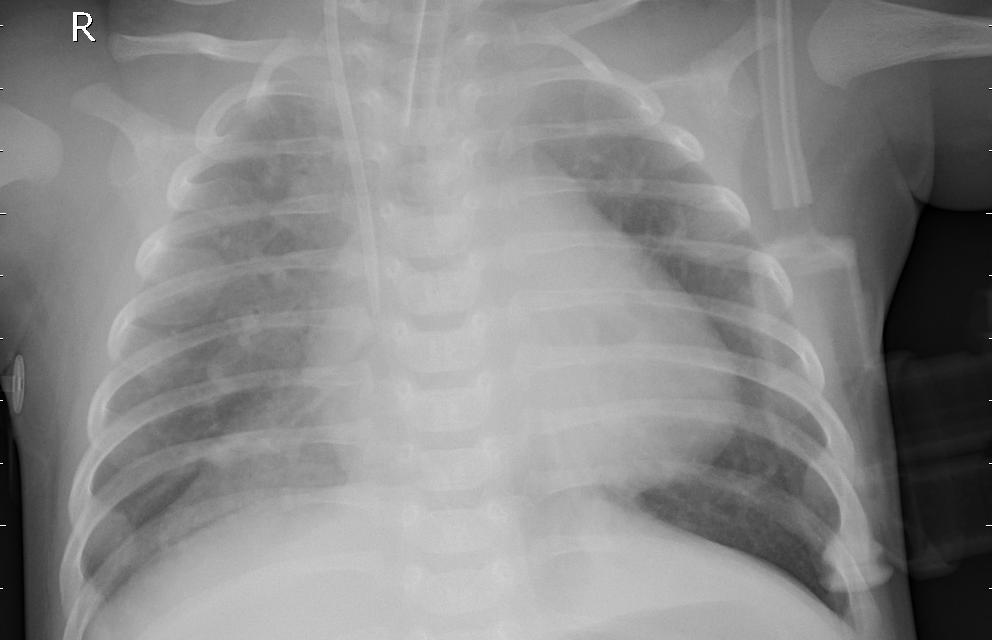
Diagnosis: PNEUMONIA